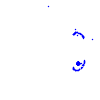
Particle: electron